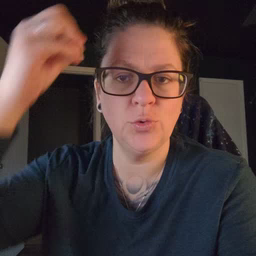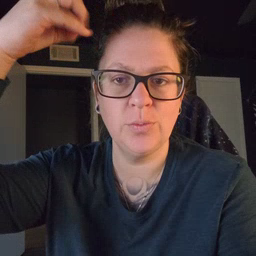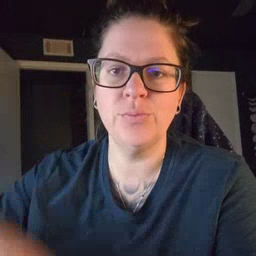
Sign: shower